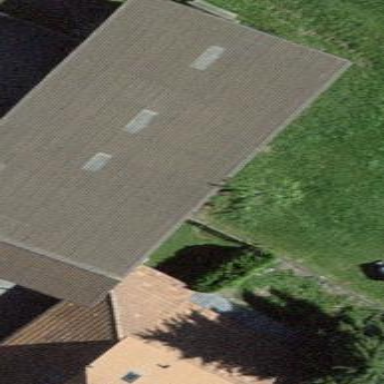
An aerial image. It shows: Barn.